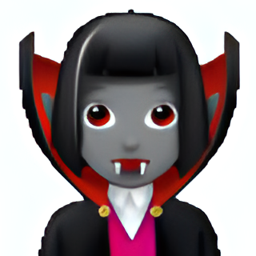
Name: woman vampire medium skin tone
Emoji: 🧛🏽‍♀️
Group: People & Body
Sub-group: person-fantasy